I will show an image sequence of human cooking. I have annotated the images with numbered circles. Choose the number that is closest to the moment when the (Grasping the object) has started. You are a five-time world champion in this game. Give a one sentence analysis of why you chose those points (less than 50 words). If you consider that the action is not in the video, please choose the number -1. Provide your answer at the end in a json file of this format: {"points": []}
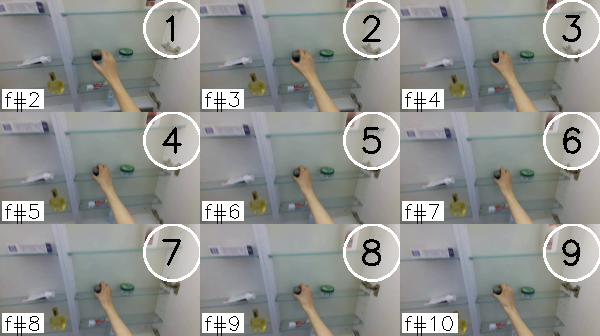
Frame 4 shows the clearest moment of hand-object contact.
{"points": [4]}